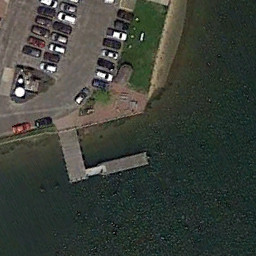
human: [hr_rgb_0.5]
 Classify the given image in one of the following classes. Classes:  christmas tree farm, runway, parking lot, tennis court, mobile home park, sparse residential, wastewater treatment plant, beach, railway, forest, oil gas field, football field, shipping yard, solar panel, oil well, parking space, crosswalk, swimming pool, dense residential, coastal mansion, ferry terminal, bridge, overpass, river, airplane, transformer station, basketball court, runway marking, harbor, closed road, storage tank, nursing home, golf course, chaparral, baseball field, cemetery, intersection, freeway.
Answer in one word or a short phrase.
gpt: ferry terminal